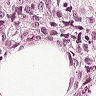
Metastatic tissue present: yes